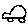
Label: car